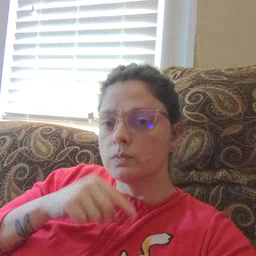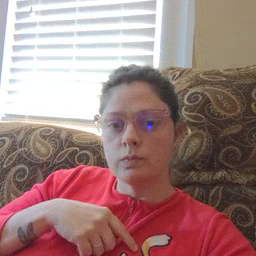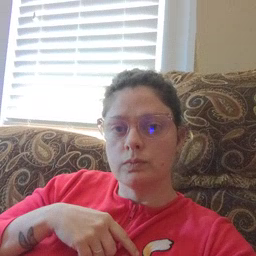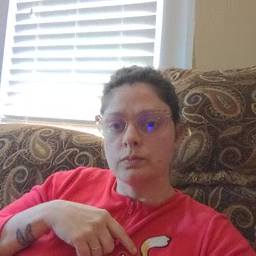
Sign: mouse